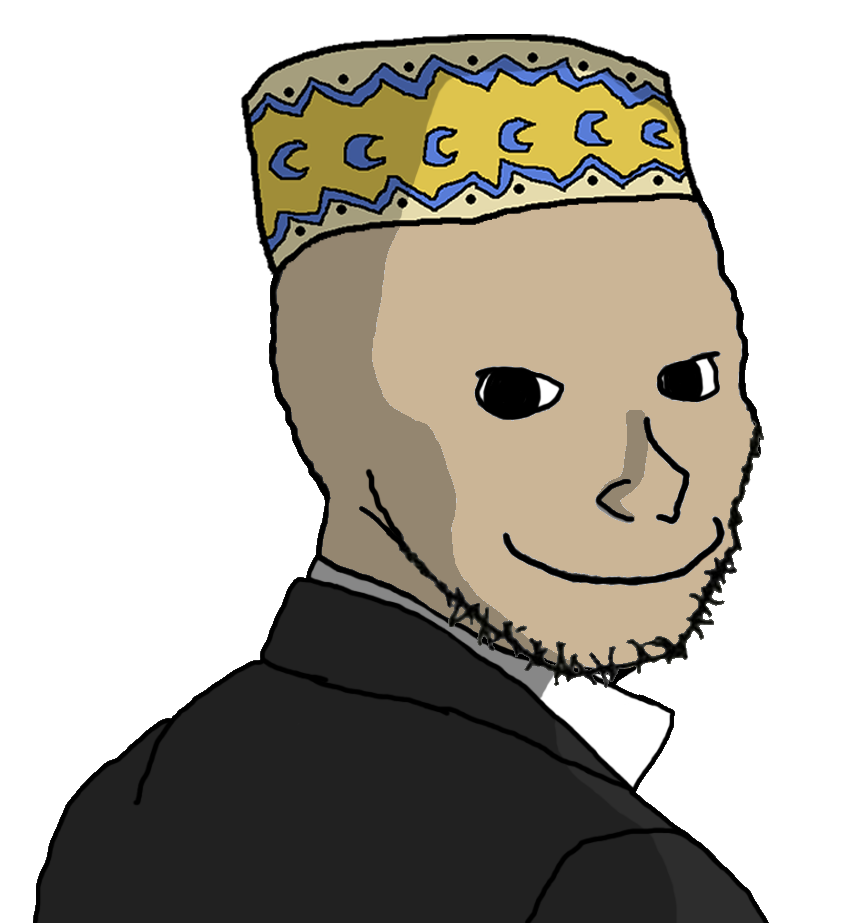
Label: 5_Oomer